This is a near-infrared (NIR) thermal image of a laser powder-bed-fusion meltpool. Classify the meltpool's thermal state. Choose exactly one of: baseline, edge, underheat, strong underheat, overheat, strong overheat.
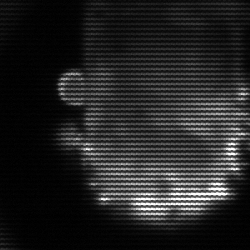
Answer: baseline